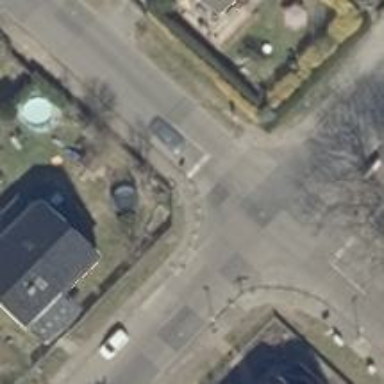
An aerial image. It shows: Residential road with concrete surface. There are sidewalks on both sides.